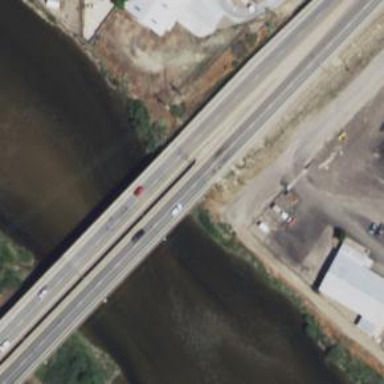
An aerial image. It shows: Primary highway with bridge.